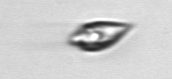
Label: Oxytoxum